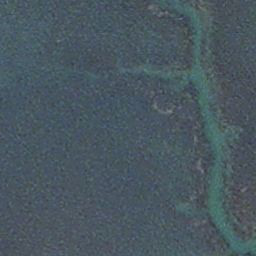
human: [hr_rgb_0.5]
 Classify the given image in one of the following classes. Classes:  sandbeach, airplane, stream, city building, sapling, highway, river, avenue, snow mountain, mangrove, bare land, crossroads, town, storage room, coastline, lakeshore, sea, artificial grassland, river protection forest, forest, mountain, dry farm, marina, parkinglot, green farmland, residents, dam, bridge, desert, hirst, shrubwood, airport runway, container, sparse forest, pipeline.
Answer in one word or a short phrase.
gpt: stream